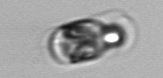
Label: Guinardia_delicatula_TAG_internal_parasite